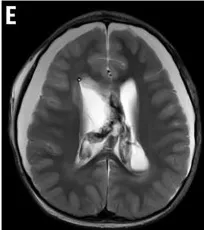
Clinicopathologic features of patient. And T2- weighted.
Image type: radiology (mri)